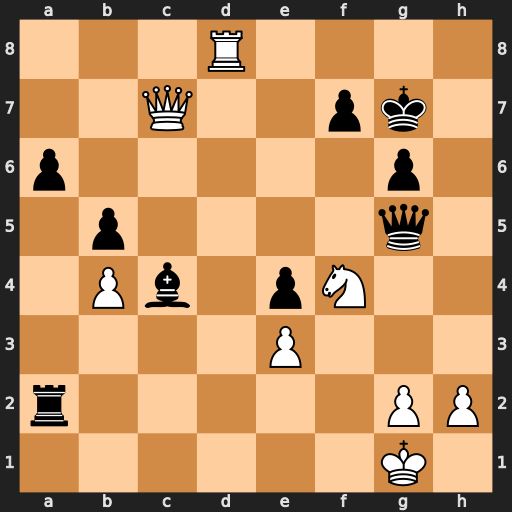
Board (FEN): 3R4/2Q2pk1/p5p1/1p4q1/1Pb1pN2/4P3/r5PP/6K1
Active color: w
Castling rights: -
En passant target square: -
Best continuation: h3 Qf6 Rd6